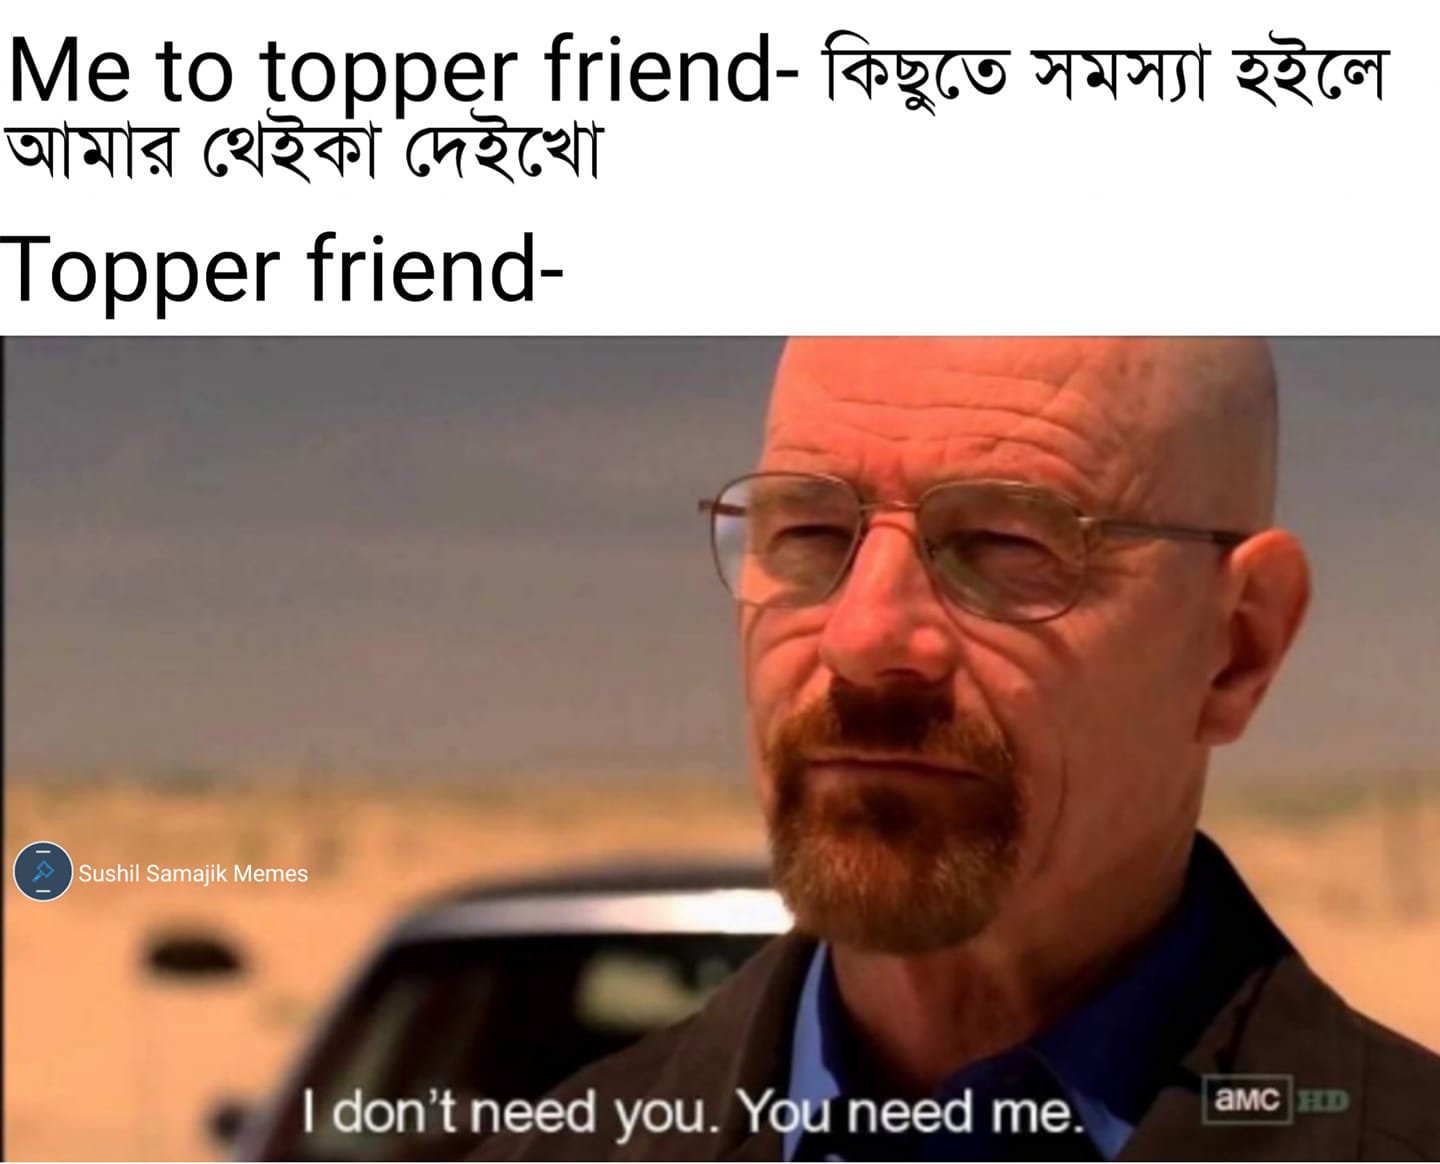
Caption: Me to topper friend - কিছুতে সমস্যা হইলে আমার থেইকা দেইখো      Topper friend - I don't need you . You need me .
Label: non-hate